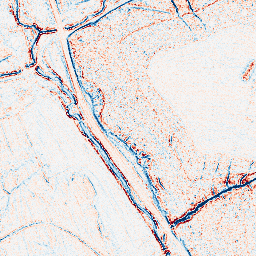
Category: edge_preserving
Decomposition family: bilateral
Decomposition parameters: d: 5
sigma_color: 25
sigma_space: 25
Upsampling method: sinc_hamming
Upsampling parameters: scale: 4
kernel_size: 8
Upsampling scale: 4